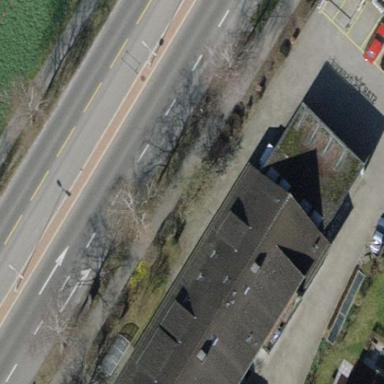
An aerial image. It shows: Terrace building.